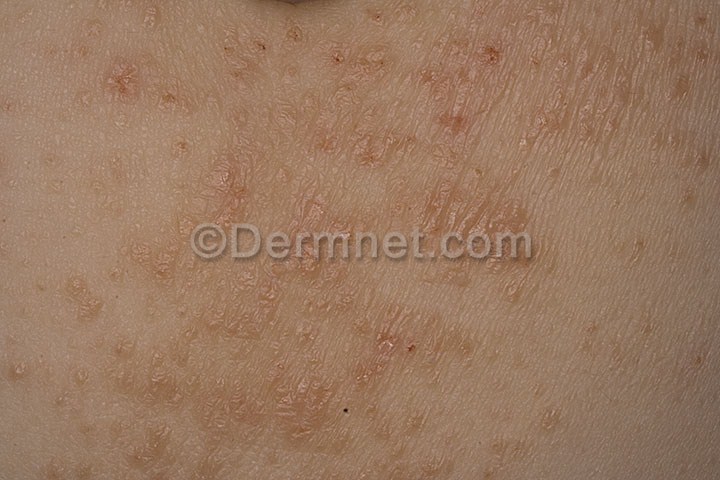
Disease: Eczema Photos